【题型】填空题　【知识点】解析几何　【难度】easy
已知$\triangle ABC$的顶点$A(4,-2)$，$AB$边上的中线$CF$所在直线的方程为$2x-y+5=0$，若$AC$边上的高$BE$所在直线的方程为$x-2y-5=0$，则点$B$的坐标为\underline{\quad\quad}.
【解答】
\vspace{0.5cm}
\noindent\textbf{【答案】$(-15,-10)$}

\vspace{0.5cm}
\noindent\textbf{【分析】设$B(m,n)$，满足$AC$边上的高$BE$所在直线方程$x-2y-5=0$；将$AB$中点$M$坐标代入$CF$方程；两方程联立可求得$B$点坐标.}

\vspace{0.5cm}
\noindent\textbf{【解析】设$B(m,n)$，代入$AC$边上的高$BE$所在直线的方程得：$m-2n-5=0$，}
\noindent\textbf{$\because AB$的中点$M$坐标为$\left(\dfrac{m+4}{2},\dfrac{n-2}{2}\right)$，代入$CF$方程为：$2\times\dfrac{m+4}{2}-\dfrac{n-2}{2}+5=0$，}
\noindent\textbf{即$2m-n+20=0$，}
\noindent\textbf{联立得$\begin{cases}m-2n-5=0\\2m-n+20=0\end{cases}$，解得：$\begin{cases}m=-15\\n=-10\end{cases}$，$\therefore B(-15,-10)$.}
\noindent\textbf{故答案为：$(-15,-10)$}

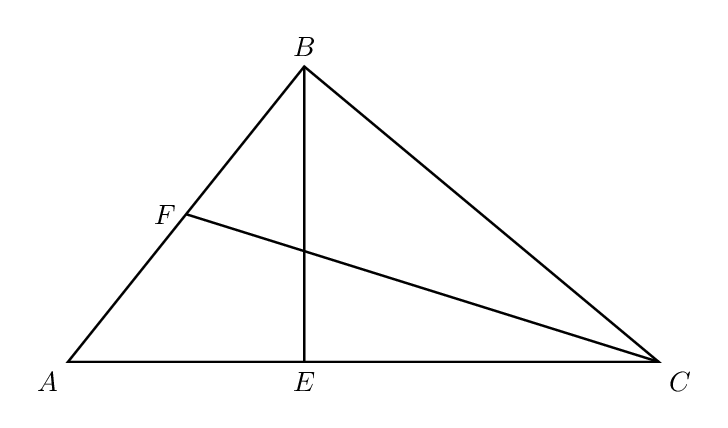